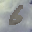
Label: 6